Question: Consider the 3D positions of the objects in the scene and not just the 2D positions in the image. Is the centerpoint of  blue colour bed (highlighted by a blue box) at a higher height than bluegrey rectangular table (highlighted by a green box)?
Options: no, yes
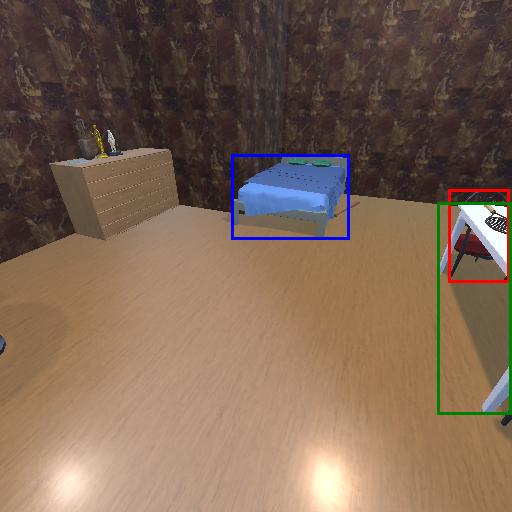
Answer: no